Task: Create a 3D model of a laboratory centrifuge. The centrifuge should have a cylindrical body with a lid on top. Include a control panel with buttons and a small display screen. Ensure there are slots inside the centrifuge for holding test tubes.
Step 167:
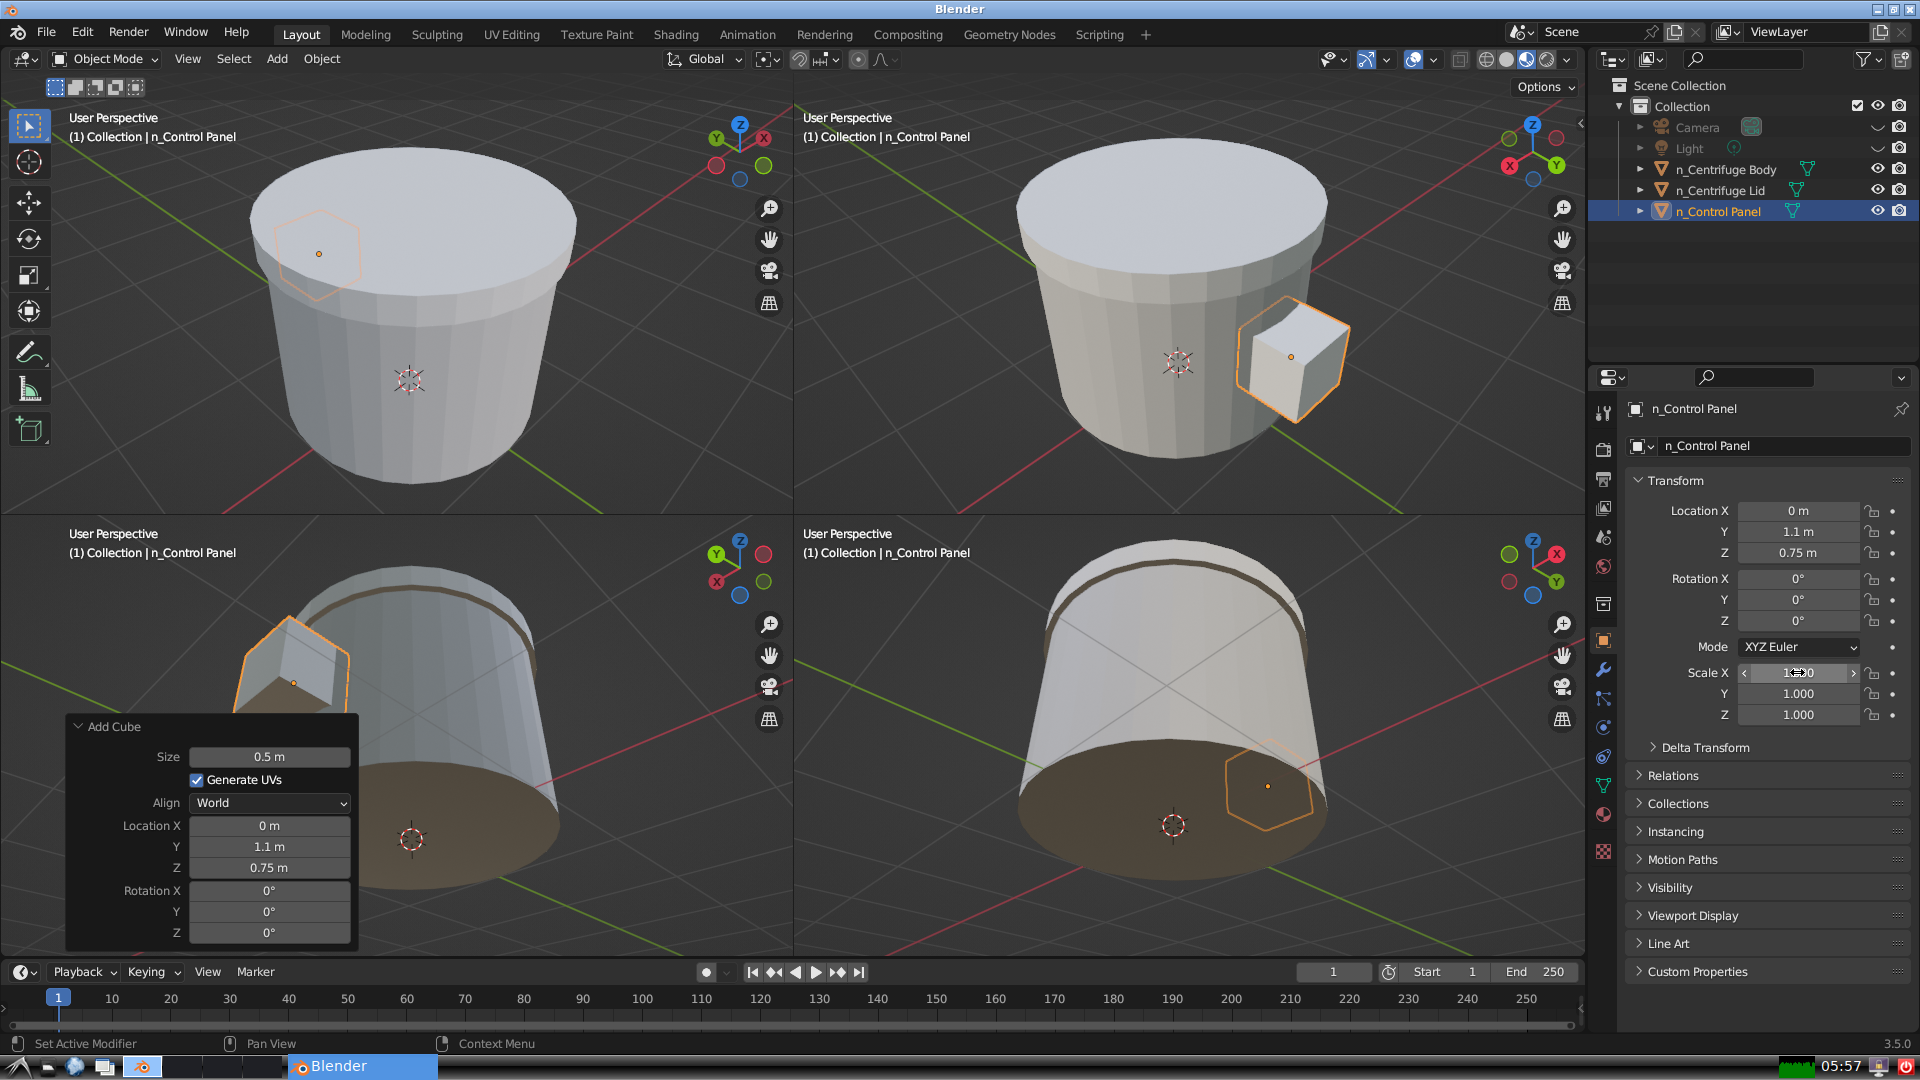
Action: click: no